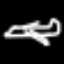
Label: airplane